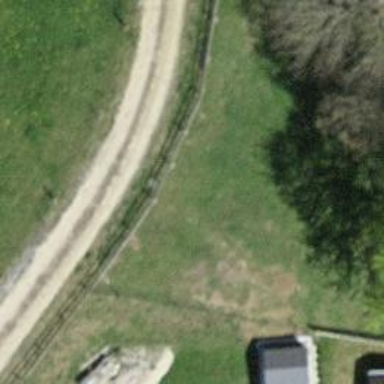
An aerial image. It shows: Fence is in the image.